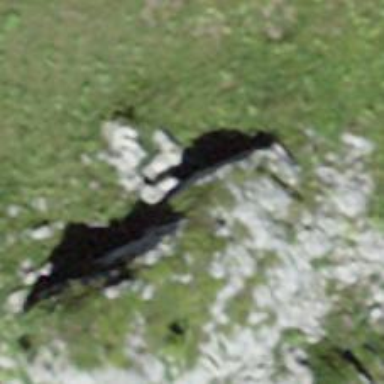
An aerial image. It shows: Cliff in nature.